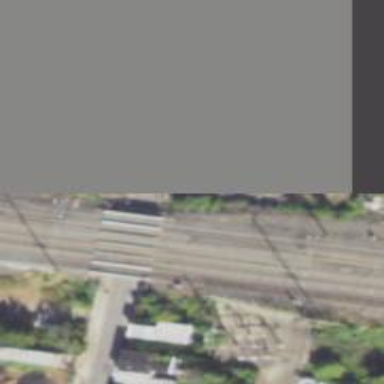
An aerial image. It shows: Abandoned railway bridge crossing over yard.